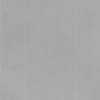
Label: dusty